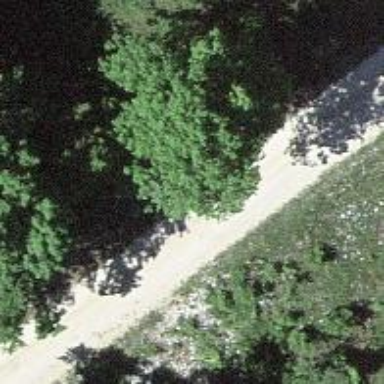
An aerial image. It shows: Unpaved track with grade2 tracktype.